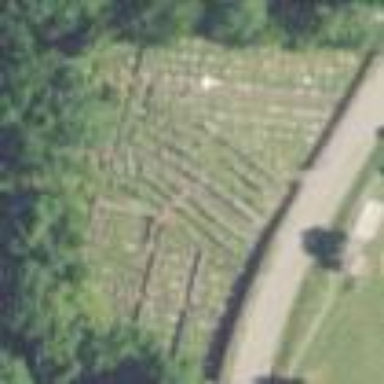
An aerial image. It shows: Cemetery.